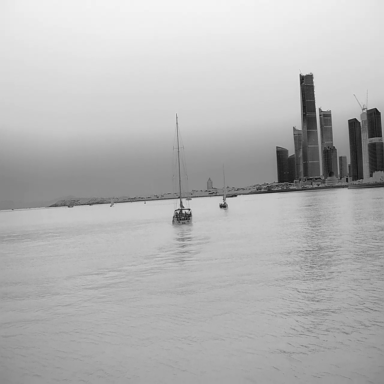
There are ten objects shown in the infrared image, including three container_ships, four sailboats, and three canoes.